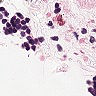
Metastatic tissue present: no